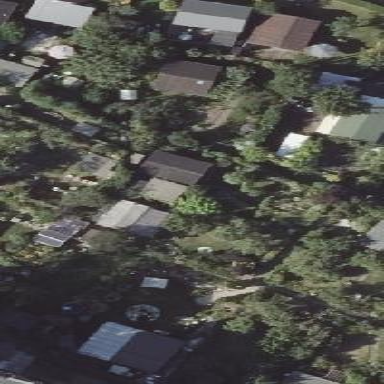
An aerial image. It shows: Plot in the allotments.